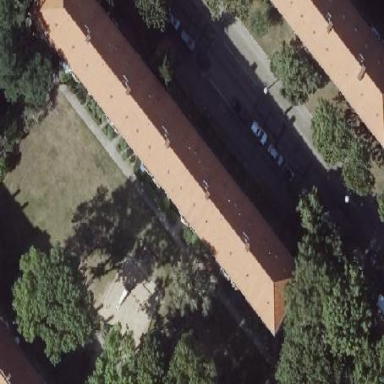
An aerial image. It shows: Apartment building with hipped roof.